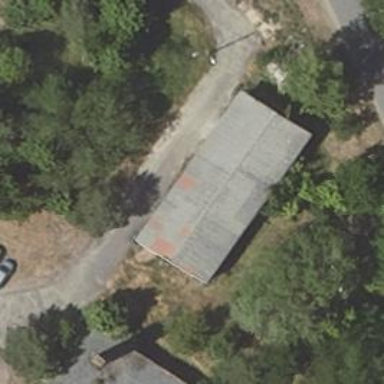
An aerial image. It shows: Warehouse building.